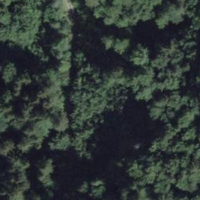
EUNIS habitat code: 43
Species observed at this site:
Rupicapra rupicapra